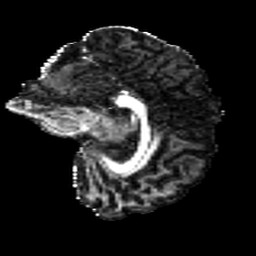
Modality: FA
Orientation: sagittal
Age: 31
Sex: female
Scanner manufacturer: ge
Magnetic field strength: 3 T
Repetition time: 7.8 s
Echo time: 0.0606 s